Question: I'm trying to process results from a Google Form in R and have hit a wall in dealing with string data.
The question can be seen here:

Google returns the results in a single column with a comma separating each response.
They end up looking like
'''
ID | Type of Research
=====================
1 | Policy analysis, Review of other research
2 | Bla
3 | Review of other research, Original empirical research
4 | Policy analysis, Theoretical
5 | Review of other research
'''
I've used grepl to create logical columns and a data.frame for the three pre-selected responses.
'''
Private$ResearchTypeOriginal <- grepl("Original", Private$ResearchType)
Private$ResearchTypeReview <- grepl("Review", Private$ResearchType)
Private$ResearchTypePolicy <- grepl("Policy", Private$ResearchType)
ResearchTypeGrid <- data.frame(Private$ResearchTypeOriginal, Private$ResearchTypeReview, Private$ResearchTypePolicy)
'''
This works great. However, I also need to pull out the "other"s. I was using
'''
ResearchTypeOther <- subset(Private, !grepl("Original", Private$ResearchType) & !grepl("Review", Private$ResearchType) & !grepl("Policy", Private$ResearchType), select=c(ID, ResearchType, PubLang, Reviewer))
ResearchTypeOther <- na.omit(ResearchTypeOther)
'''
but just realized that if a response has both a pre-selected response AND a open-ended one, that's lost using this method. It works fine for giving me the "Bla" responses, but only the ones that are exclusively "other."
In other words, this produces
'''
ID | Type of Research
=======================
2 | Bla
'''
But what I'd like is
'''
ID | Type of Research
======================
2 | Bla
4 | Policy analysis, Theoretical
'''
This is my first time posting on SO, and I'm obviously new at R, so please excuse any mistakes in how I'm asking the question. I'm sorry if I'm not phrasing this very well. I have ~20 other questions with the same problem, so I need a flexible solution.
Thanks for any help.
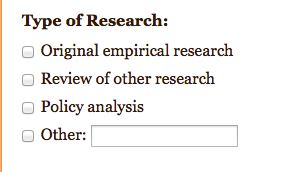
Answer: You could "regex your way through" in the veins of
'''
doc <- readLines(n = 5)
1 | Policy analysis, Review of other research
2 | Bla
3 | Review of research, Original empirical research
4 | Policy analysis, Theoretical
5 | Review of other research
items <- c("Review of other research",
"Original empirical research",
"Policy analysis")
(others <- gsub(sprintf("(,\s)?(%s)(,\s)?", paste(items, collapse = "|")), "",
sub(".*\|\s(.*)", "\1", doc)))
# [1] "" "Bla" "Review of research"
# [4] "Theoretical " ""
sub(sprintf("(,\s)?(%s)(,\s)?", paste(others[others != ""], collapse = "|")), "", doc)
# [1] "1 | Policy analysis, Review of other research"
# [2] "2 | "
# [3] "3 | Original empirical research"
# [4] "4 | Policy analysis"
# [5] "5 | Review of other research"
'''